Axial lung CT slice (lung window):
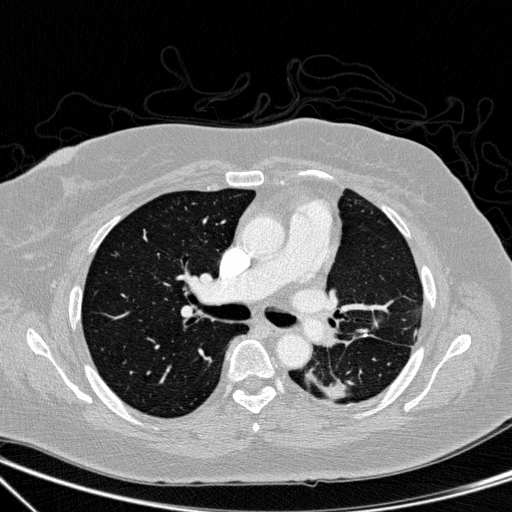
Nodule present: no